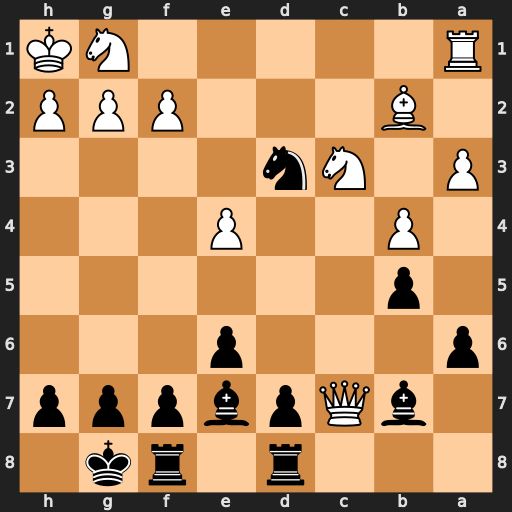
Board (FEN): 3r1rk1/1bQpbppp/p3p3/1p6/1P2P3/P1Nn4/1B3PPP/R5NK
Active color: b
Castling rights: -
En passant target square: -
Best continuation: Nxf2#